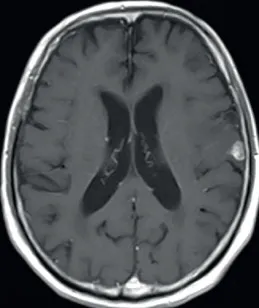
Magnetic resonance imaging (MRI) with contrast enhancement of brain metastasis. (A-D) April 2016, after GK radiotherapy on the brain, new intracranial lesions have been observed.
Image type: radiology (mri)